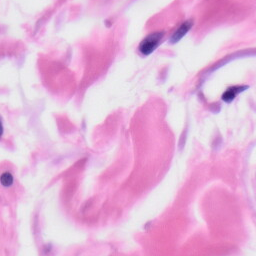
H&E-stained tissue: Skin